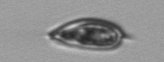
Label: Prorocentrum_triestinum